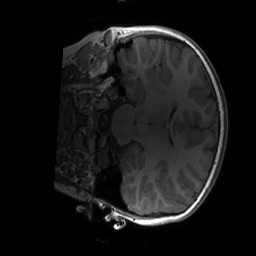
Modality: T1w
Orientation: coronal
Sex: female
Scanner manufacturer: siemens
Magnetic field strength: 3 T
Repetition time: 1.9 s
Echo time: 0.00243 s